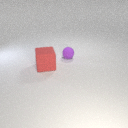
large red rubber cube in front of small purple rubber sphere